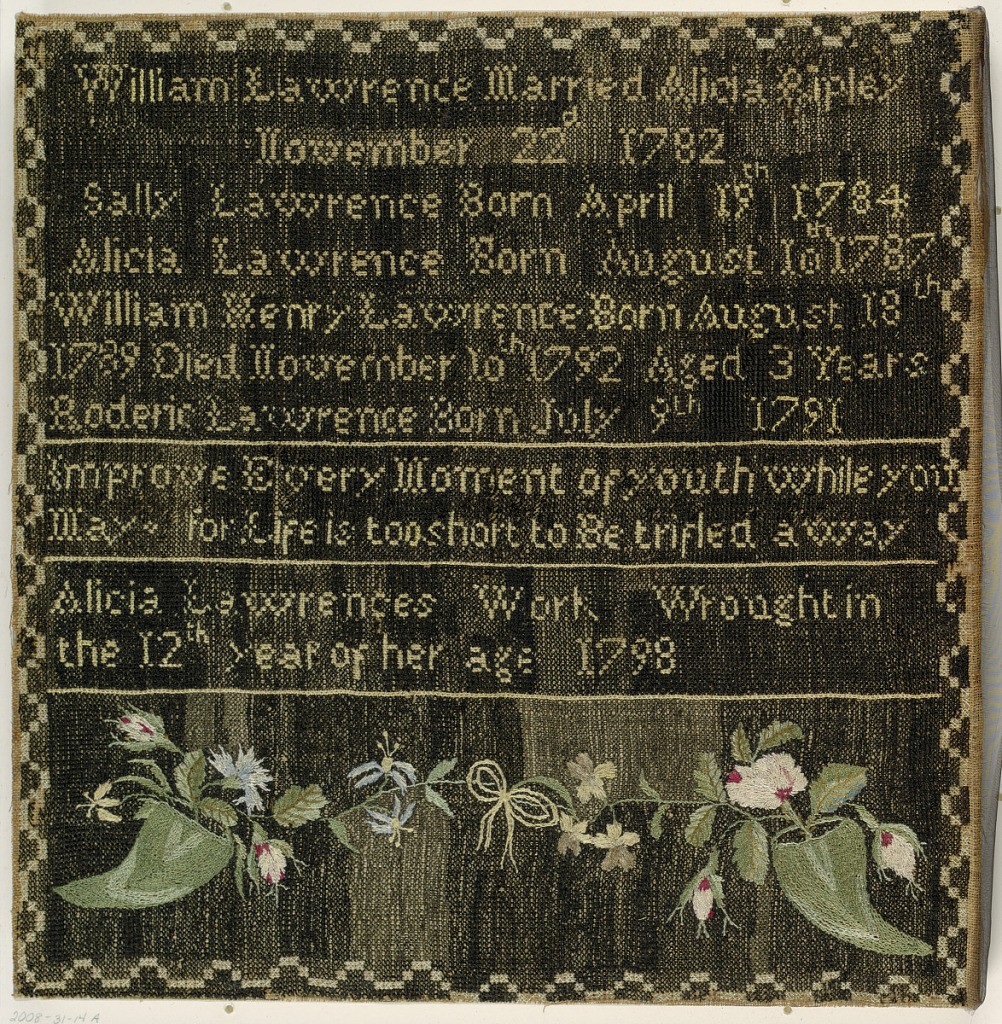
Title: Family register sampler
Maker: Alicia Lawrence, American, 1787–1866
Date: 1798
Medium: silk embroidery on linen foundation Technique: embroidered in cross stitch on plain weave foundation
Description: A record of the family of William Lawrence and Alice Ripley. The entire ground is covered in black cross-stitch, with the family dates worked in colored silks, followed by a verse and inscription, and at the bottom two cornucopias of flowers.
The verse reads:
Improve Every Moment of youth while you
May For Life is too short to Be trifled away